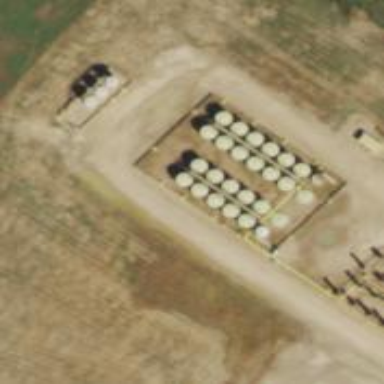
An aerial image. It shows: Storage tank with man-made structure.